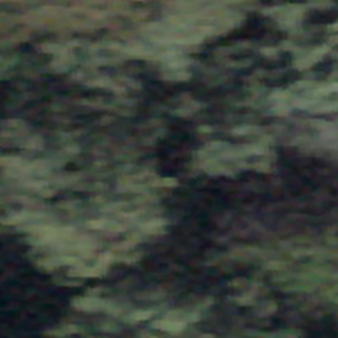
Label: other